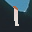
Label: 1